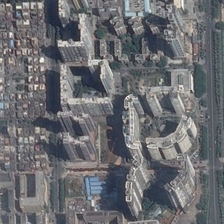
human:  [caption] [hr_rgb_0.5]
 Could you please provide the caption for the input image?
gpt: some tall buildings are in a commercial area .

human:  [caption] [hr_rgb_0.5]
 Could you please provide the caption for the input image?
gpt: some tall buildings are in a commercial area .

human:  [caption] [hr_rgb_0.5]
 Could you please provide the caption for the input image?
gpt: some tall buildings are in a commercial area .

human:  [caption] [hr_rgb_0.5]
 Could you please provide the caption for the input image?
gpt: some tall buildings are in a commercial area .

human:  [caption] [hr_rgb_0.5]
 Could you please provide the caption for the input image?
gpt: some tall buildings are in a commercial area .